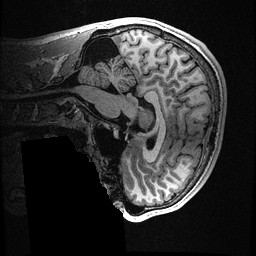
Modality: T1w
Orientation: sagittal
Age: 24
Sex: male
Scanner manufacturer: ge
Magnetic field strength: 3 T
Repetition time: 0.006952 s
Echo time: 0.00292 s